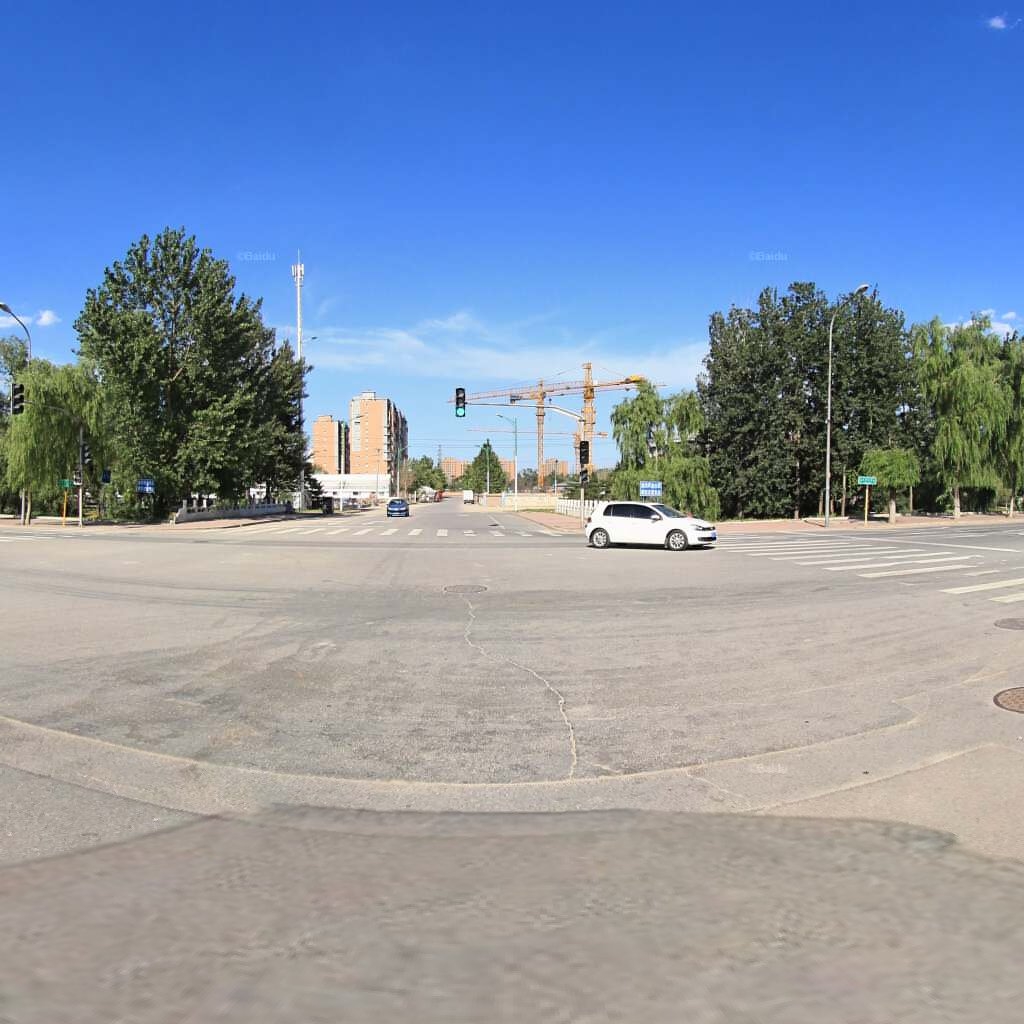
Region: Haidian
Road damage annotations: longitudinal crack, manhole cover, manhole cover, manhole cover, longitudinal crack